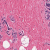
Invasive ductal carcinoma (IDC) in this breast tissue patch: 0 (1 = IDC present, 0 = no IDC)